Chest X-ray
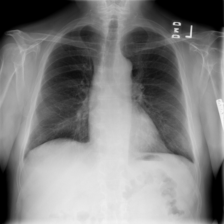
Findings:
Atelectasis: negative
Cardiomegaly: negative
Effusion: negative
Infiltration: negative
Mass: negative
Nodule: negative
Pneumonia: negative
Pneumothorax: negative
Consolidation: negative
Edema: negative
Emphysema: negative
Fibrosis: negative
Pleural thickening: negative
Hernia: negative